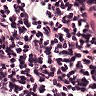
Metastatic tissue present: no